Field crop: tomato
Growth stage: 2
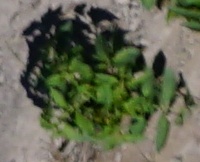
Species: tomato